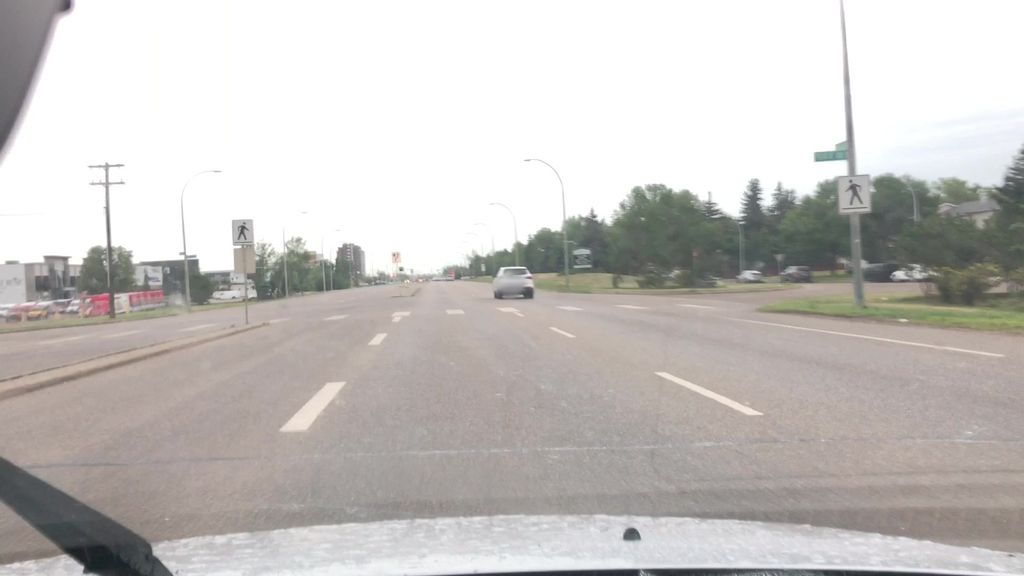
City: edmonton